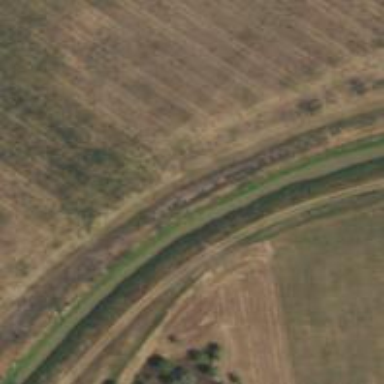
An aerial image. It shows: Canal used for irrigation.